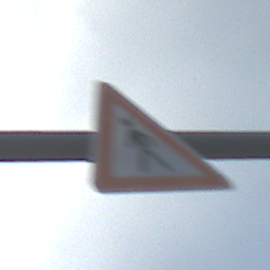
Verkehrszeichen: FussgaengerRechts
Umgebung: Outdoor, Suburban
Tageszeit: MorningAfternoon
Wetter: PartlyCloudy
Licht: Natural
Jahreszeit: NotSpecified
Kontrast: LowContrast